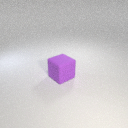
large purple rubber cube